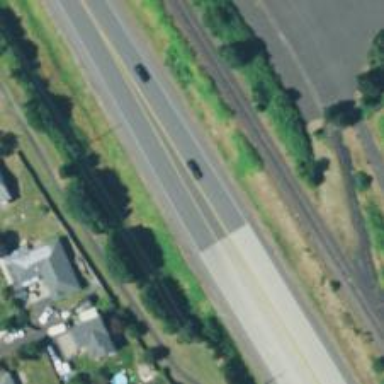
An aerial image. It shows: Asphalt trunk road with sidewalk on the left.